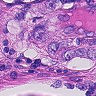
Metastatic tissue present: yes